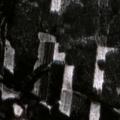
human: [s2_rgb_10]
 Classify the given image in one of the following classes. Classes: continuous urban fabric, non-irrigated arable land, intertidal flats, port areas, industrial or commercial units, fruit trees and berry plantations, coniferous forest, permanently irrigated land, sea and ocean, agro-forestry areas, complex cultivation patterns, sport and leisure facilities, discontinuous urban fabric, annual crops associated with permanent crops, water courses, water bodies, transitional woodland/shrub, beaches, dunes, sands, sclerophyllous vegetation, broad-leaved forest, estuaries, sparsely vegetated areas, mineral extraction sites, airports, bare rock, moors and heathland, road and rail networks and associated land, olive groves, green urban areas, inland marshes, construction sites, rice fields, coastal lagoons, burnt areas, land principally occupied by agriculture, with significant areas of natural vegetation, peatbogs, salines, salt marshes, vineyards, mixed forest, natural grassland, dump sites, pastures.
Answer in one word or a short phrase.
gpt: coniferous forest, mixed forest